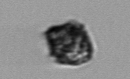
Label: Kryptoperidinium_triquetrum